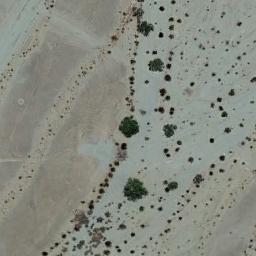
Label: chaparral